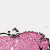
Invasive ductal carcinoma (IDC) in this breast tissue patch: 0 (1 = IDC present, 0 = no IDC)